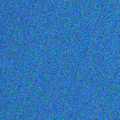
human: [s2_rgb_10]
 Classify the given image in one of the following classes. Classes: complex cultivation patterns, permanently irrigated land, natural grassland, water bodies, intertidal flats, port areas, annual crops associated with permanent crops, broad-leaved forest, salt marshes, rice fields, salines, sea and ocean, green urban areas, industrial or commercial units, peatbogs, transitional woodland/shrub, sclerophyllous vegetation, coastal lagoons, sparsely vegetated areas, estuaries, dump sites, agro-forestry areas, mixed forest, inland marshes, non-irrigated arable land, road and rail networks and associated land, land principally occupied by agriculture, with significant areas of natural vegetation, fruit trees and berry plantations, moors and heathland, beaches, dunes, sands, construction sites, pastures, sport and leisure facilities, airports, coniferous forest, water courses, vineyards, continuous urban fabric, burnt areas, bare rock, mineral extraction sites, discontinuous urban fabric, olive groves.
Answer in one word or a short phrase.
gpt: sea and ocean